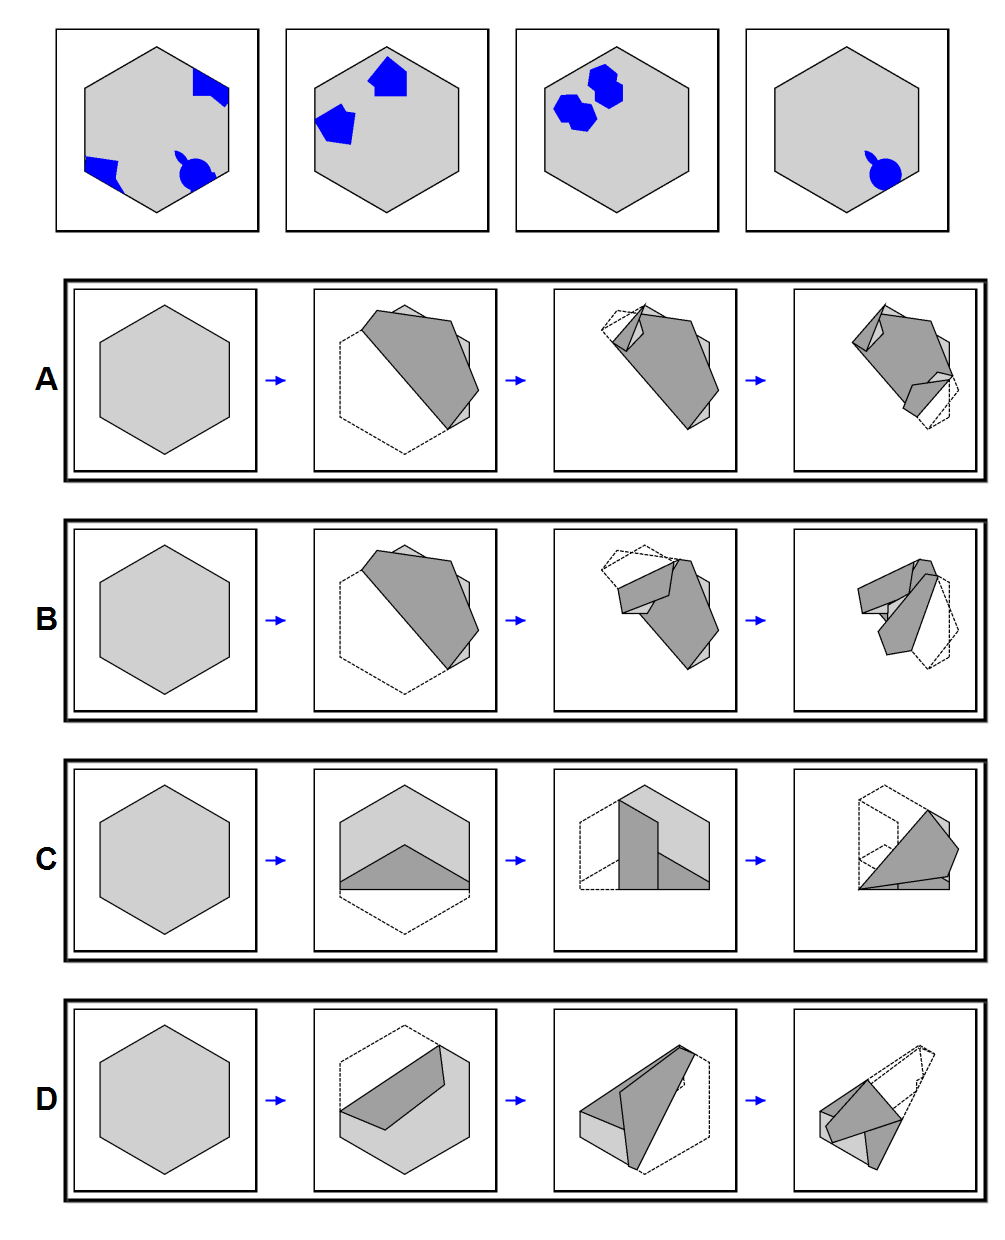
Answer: B